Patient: sex F, age 48
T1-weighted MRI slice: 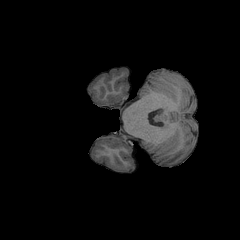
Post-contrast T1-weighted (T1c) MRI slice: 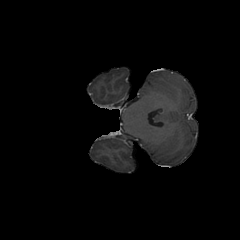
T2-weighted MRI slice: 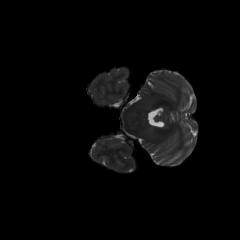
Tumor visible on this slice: no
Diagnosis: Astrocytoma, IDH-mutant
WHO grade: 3